Aerial crown-view tile of a tropical tree (Barro Colorado Island, Panama), acquired 20240813:
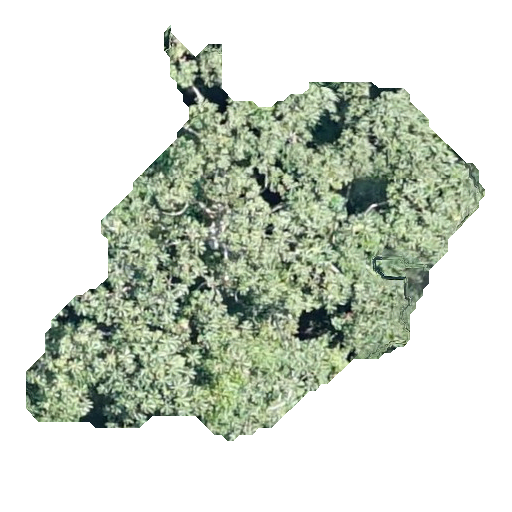
Species: Cecropia insignis
GBIF accepted scientific name: Cecropia insignis
Crown area: 159.985 m²